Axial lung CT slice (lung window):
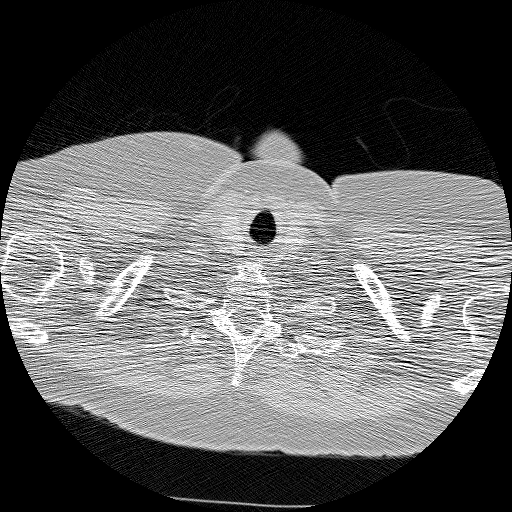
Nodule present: no